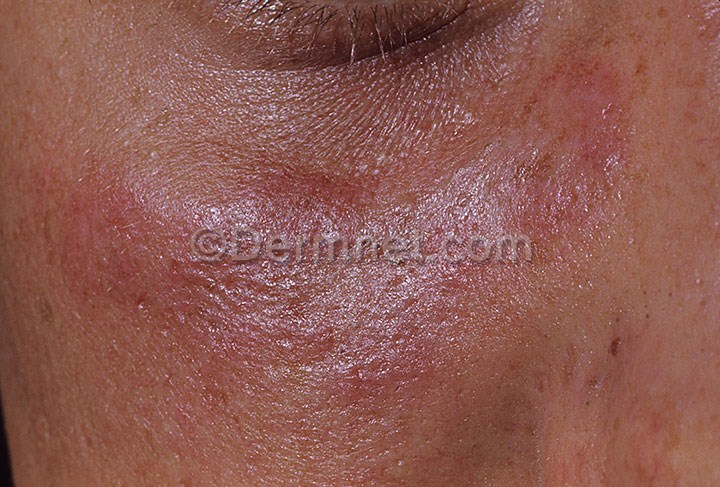
Disease: Lupus and other Connective Tissue diseases